Question: I have a problem with our website at www.eat.vn. The site is fine in Firefox, Chrome, IE8 & IE9 and Safari, but in IE6 and IE7 we have a problem with a main design element.
Please see the attached image and you will understand that the stacking effect on the tabs is not what I wanted. I have tried to work around this bug, but can't manage to find a solution which does not mess up anything in the other browsers. Any help would be much appreciated!

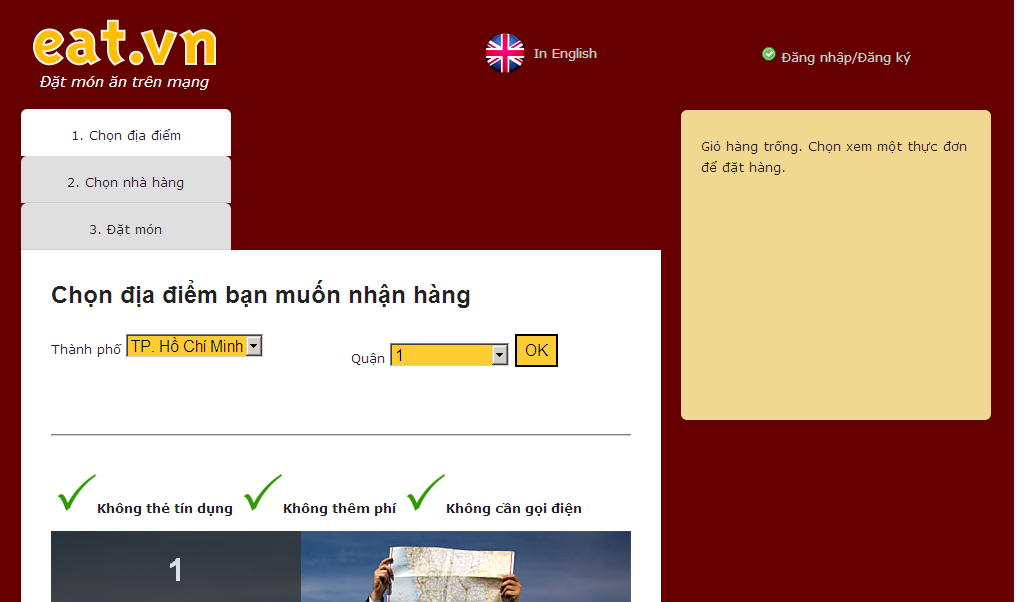
Answer: I don't have IE6 or IE7 to hand to test this, so I'm shooting in the dark somewhat.
My guess is that the issue is related to the container element for the tabs ('<div id="steps">'). This has a style of 'float:left;', which I don't believe is necessary; it doesn't need to be floated since it doesn't have any other elements next to it.
However this float may be causing the IE6/7 bug; it looks as if this element has decided that it should only be as wide as one of the tabs inside it, which is then causing the tabs to wrap beneath each other.
I would therefore suggest taking the 'float:left' away from this container element, and see if that helps.
(The tab elements inside it should still be floated, of course)